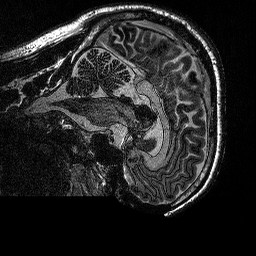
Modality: MP2RAGE
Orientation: sagittal
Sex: male
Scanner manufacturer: siemens
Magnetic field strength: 3 T
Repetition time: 5 s
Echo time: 0.00292 s